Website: bh-photo
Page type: customer-info-address
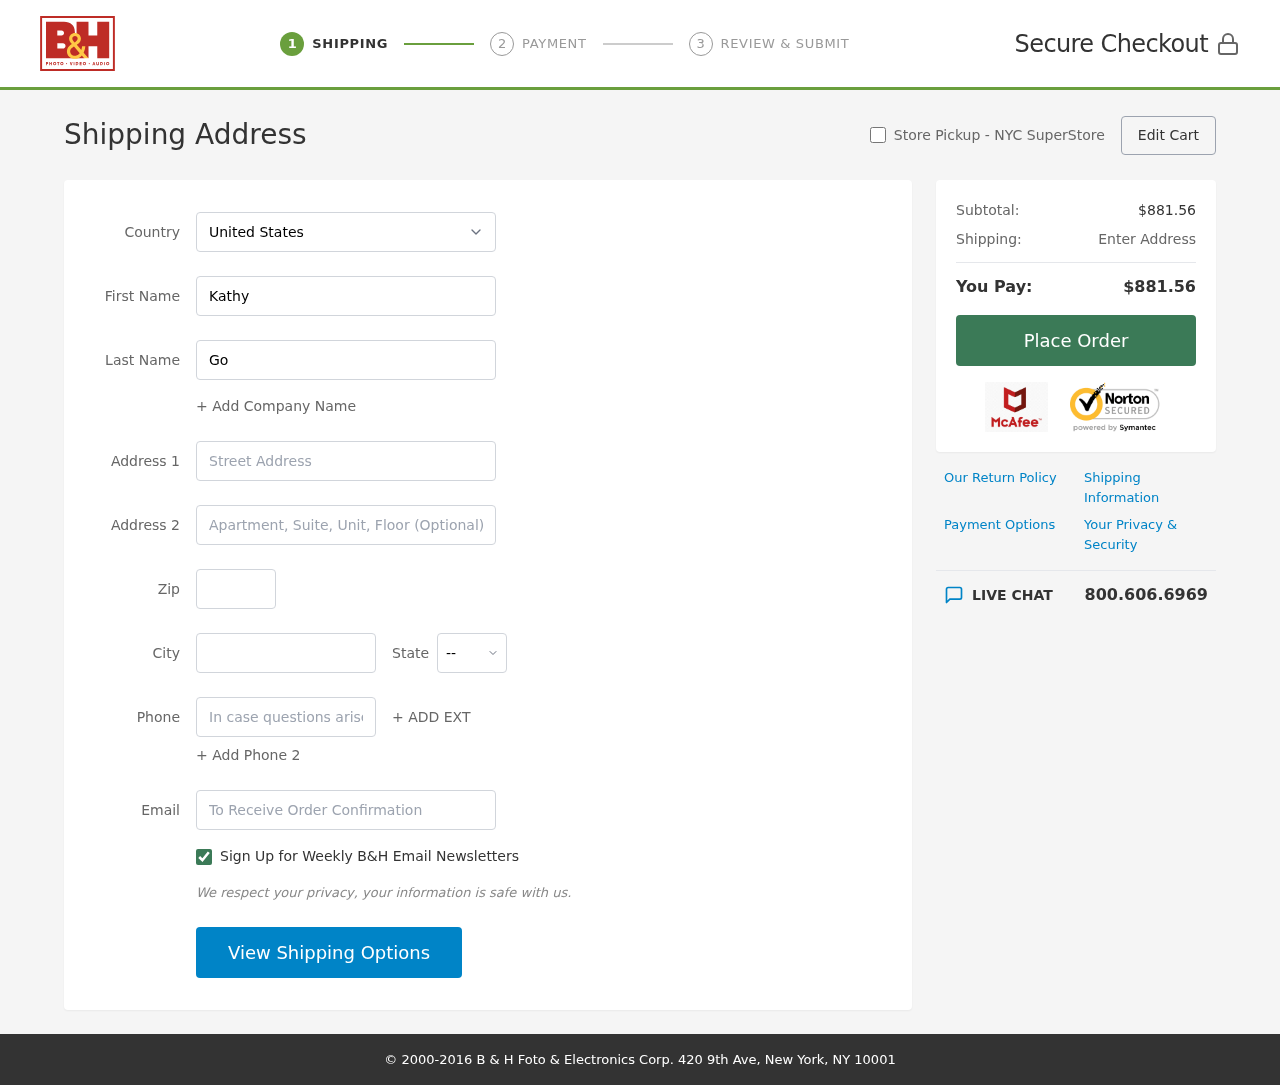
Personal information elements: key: PII_CITY
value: Normaville
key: PII_COUNTRY
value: United States
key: PII_EMAIL
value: kathy.gomez@yahoo.com
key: PII_FIRSTNAME
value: Kathy
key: PII_LASTNAME
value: Gomez
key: PII_PHONE
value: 5385001555
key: PII_POSTCODE
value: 59644
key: PII_STATE_ABBR
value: NY
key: PII_STREET
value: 1747 Henry Orchard Apt. 560
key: PII_STREET2
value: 420 Bush Lock
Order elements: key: ORDER_SUBTOTAL
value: $881.56
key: ORDER_TOTAL
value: $881.56